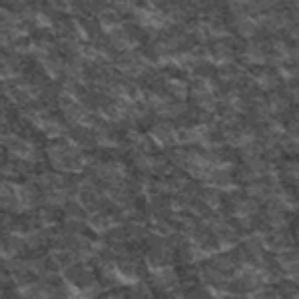
Label: frost